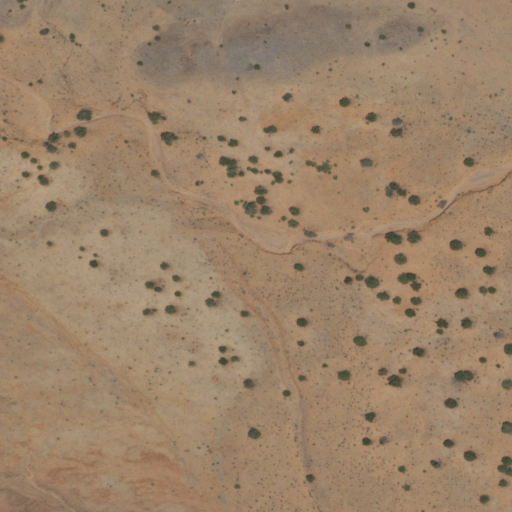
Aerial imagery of valley in New Mexico named Cold Canyon containing shrub and grassland